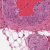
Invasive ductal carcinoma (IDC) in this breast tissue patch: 0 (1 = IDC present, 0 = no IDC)